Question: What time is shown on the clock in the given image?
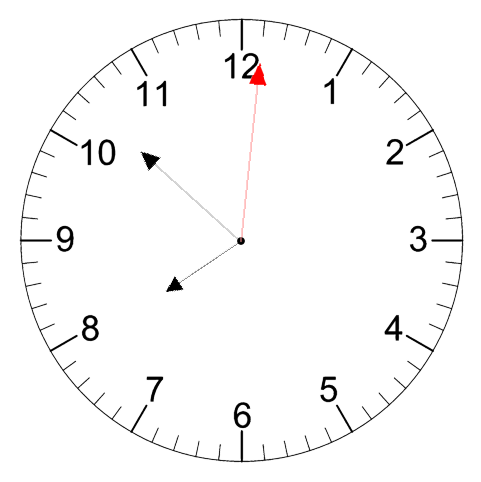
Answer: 07:52:01